Question: I'd like to search for text in all files currently open in vim and display all results in a single place. There are two problems, I guess:
- ':grep'':vim'- ':grep -C 1 text'
Here is a nice example of multiple file search in Sublime Text 2:
Any ideas?
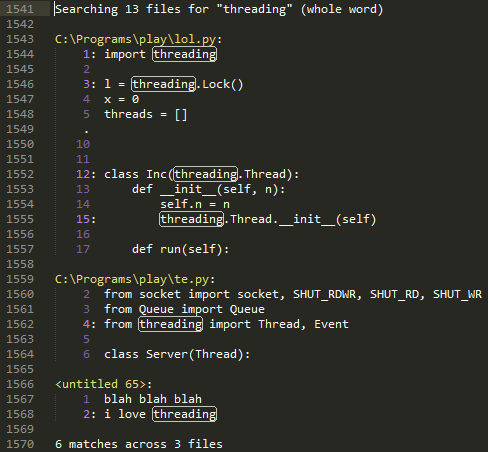
Answer: Or
'''
:bufdo vimgrepadd threading % | copen
'''
The quickfix window may not look good for you but it's a hell of a lot more functional than ST2's "results panel" if only because you can keep it open and visible while jumping to locations and interact with it if it's not there.